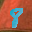
Label: 8